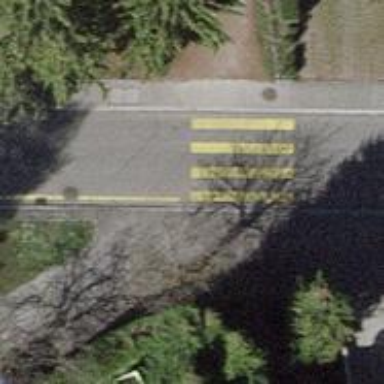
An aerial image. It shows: Uncontrolled zebra crossing on the road.